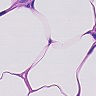
Metastatic tissue present: no